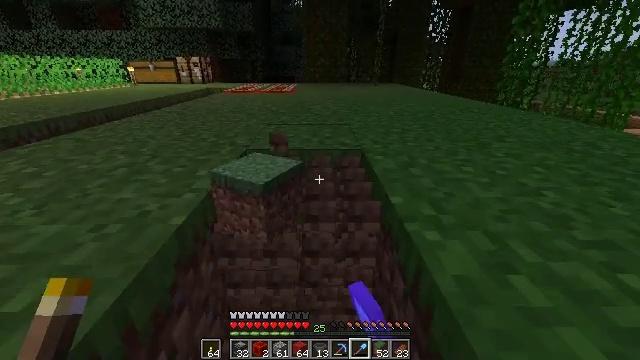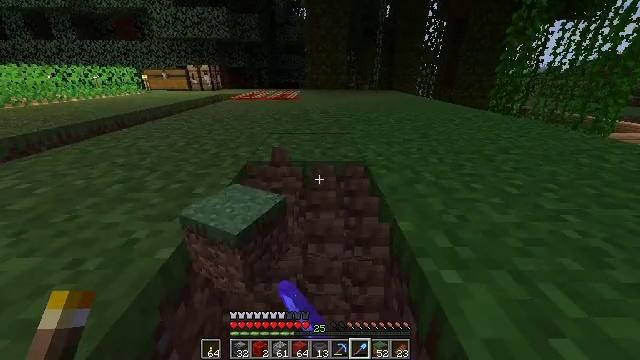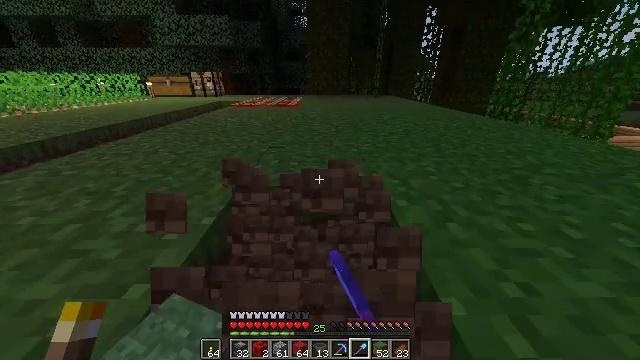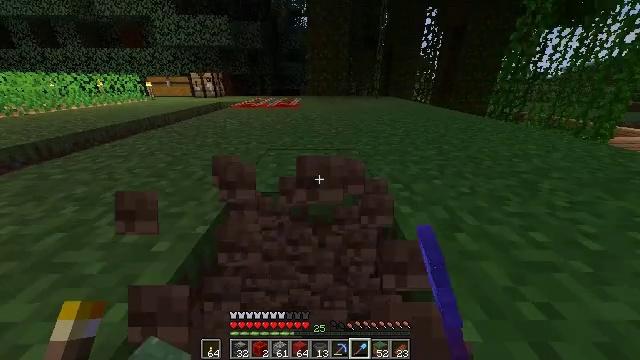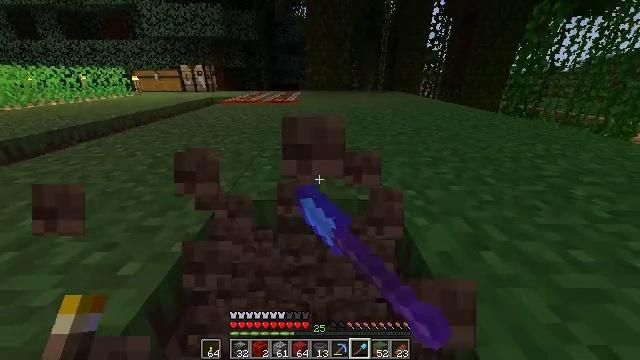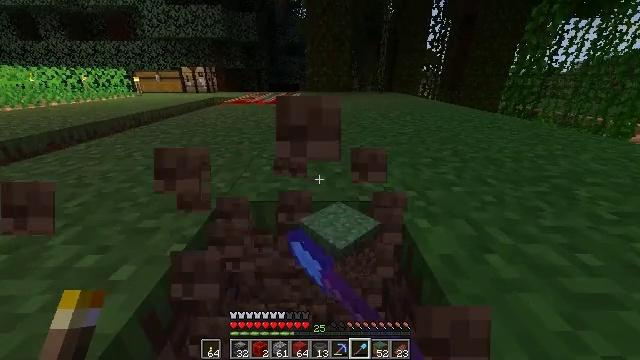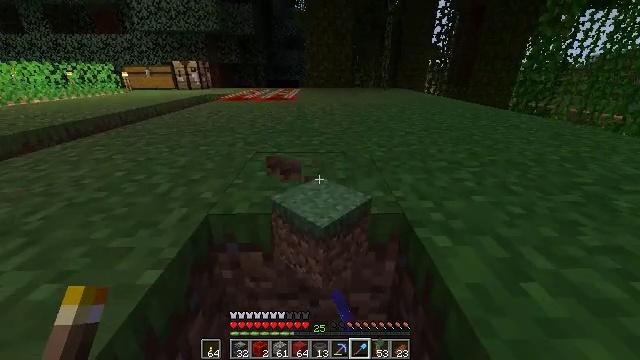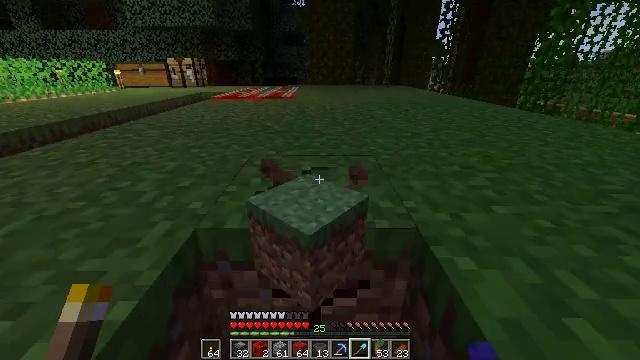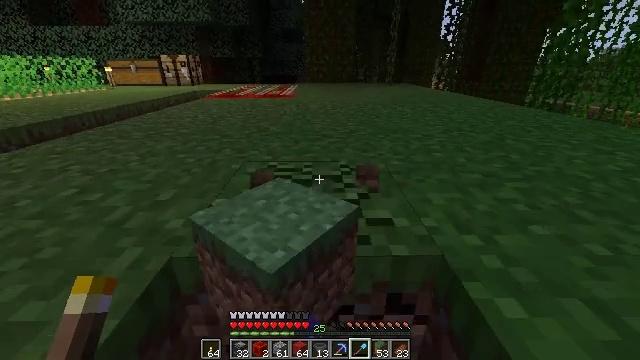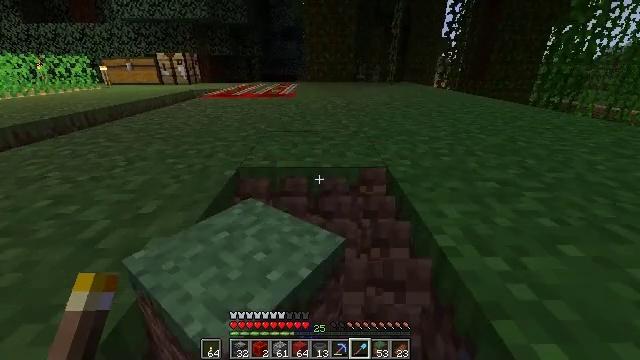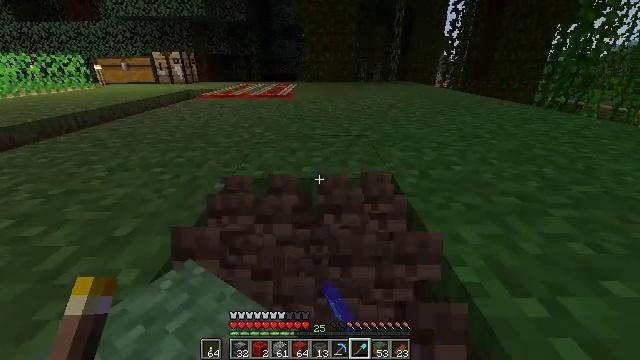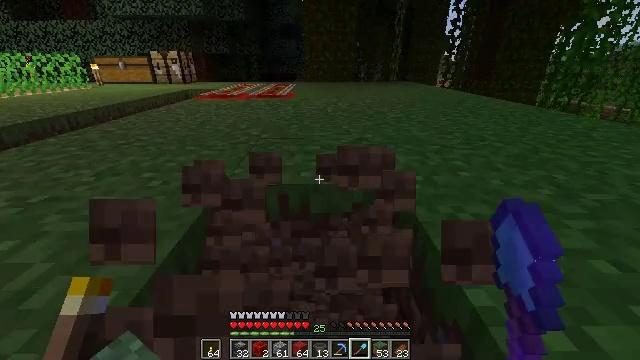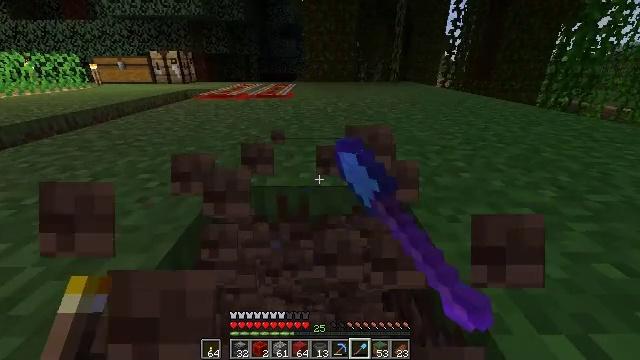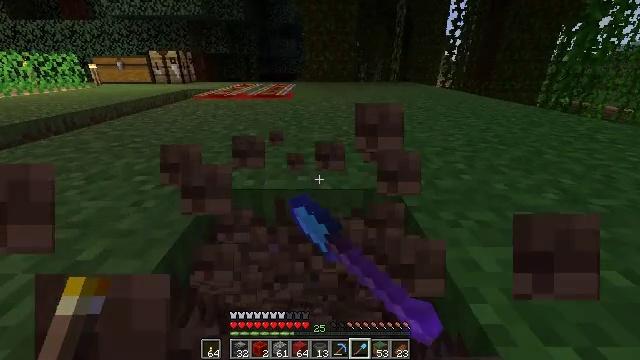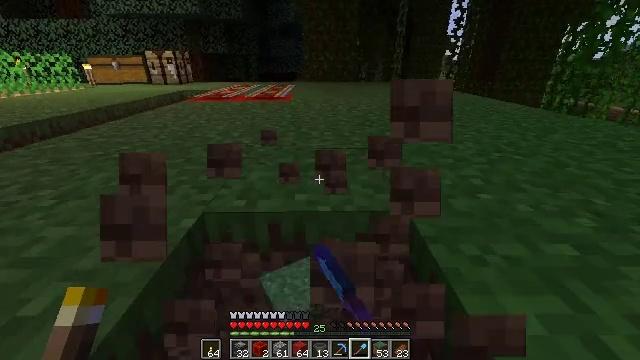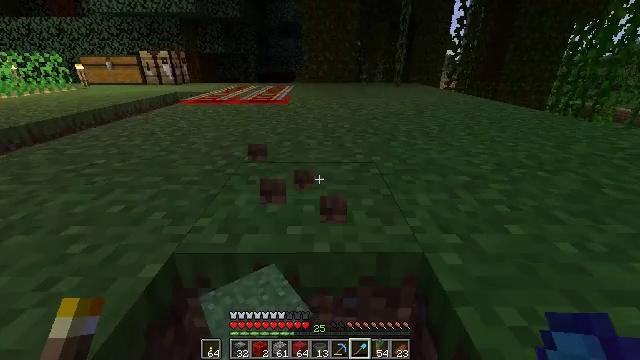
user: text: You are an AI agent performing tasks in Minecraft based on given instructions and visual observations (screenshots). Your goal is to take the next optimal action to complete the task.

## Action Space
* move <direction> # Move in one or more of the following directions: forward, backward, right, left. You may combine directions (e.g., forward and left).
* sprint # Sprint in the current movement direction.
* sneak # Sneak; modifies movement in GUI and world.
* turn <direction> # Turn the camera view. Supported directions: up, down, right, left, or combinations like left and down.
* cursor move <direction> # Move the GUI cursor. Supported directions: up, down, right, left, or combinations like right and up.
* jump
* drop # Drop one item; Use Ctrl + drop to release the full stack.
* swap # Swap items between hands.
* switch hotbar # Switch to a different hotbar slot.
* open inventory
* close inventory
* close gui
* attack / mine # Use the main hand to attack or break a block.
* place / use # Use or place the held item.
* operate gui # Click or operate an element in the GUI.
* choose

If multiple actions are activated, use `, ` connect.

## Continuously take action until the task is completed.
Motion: motion action
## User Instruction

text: Dig up the grass block for dirt.
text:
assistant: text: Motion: move forward, attack / mine
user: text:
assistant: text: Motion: move forward, attack / mine
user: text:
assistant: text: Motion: attack / mine
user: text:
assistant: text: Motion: attack / mine
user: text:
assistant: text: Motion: attack / mine
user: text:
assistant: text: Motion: move forward, attack / mine
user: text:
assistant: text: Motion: move forward, attack / mine
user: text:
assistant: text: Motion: move forward, attack / mine
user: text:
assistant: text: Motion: move forward, attack / mine
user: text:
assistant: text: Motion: attack / mine
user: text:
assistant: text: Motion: attack / mine
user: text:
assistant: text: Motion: attack / mine
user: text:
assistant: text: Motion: move forward, attack / mine
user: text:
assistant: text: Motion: move forward, attack / mine
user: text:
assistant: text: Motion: move forward, attack / mine
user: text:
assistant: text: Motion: attack / mine
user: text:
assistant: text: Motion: attack / mine
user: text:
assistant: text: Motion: attack / mine
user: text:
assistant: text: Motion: attack / mine
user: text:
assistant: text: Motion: move forward, attack / mine
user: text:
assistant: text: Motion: move forward, turn down, attack / mine
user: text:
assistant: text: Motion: move forward, attack / mine
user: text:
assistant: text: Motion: move forward, attack / mine
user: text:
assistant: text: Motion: turn down, attack / mine
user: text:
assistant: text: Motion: attack / mine
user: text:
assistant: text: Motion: attack / mine
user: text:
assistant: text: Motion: attack / mine
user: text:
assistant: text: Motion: attack / mine
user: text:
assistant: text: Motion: move forward, attack / mine
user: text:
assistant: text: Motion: move forward, attack / mine